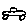
Label: car